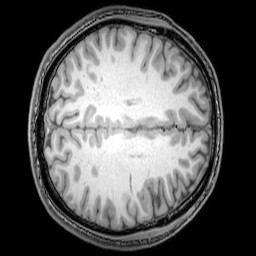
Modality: T1w
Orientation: axial
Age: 24
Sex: male
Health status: healthy
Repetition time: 0.081 s
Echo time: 0.037 s